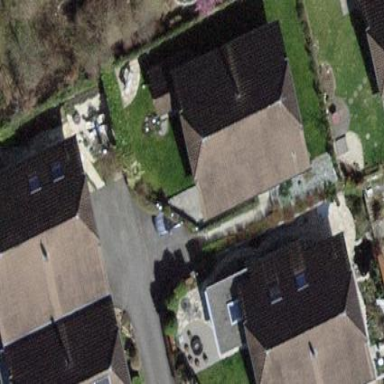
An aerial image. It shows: Building with tile roof.